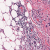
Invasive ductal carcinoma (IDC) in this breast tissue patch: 1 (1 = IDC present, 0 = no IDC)